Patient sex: F
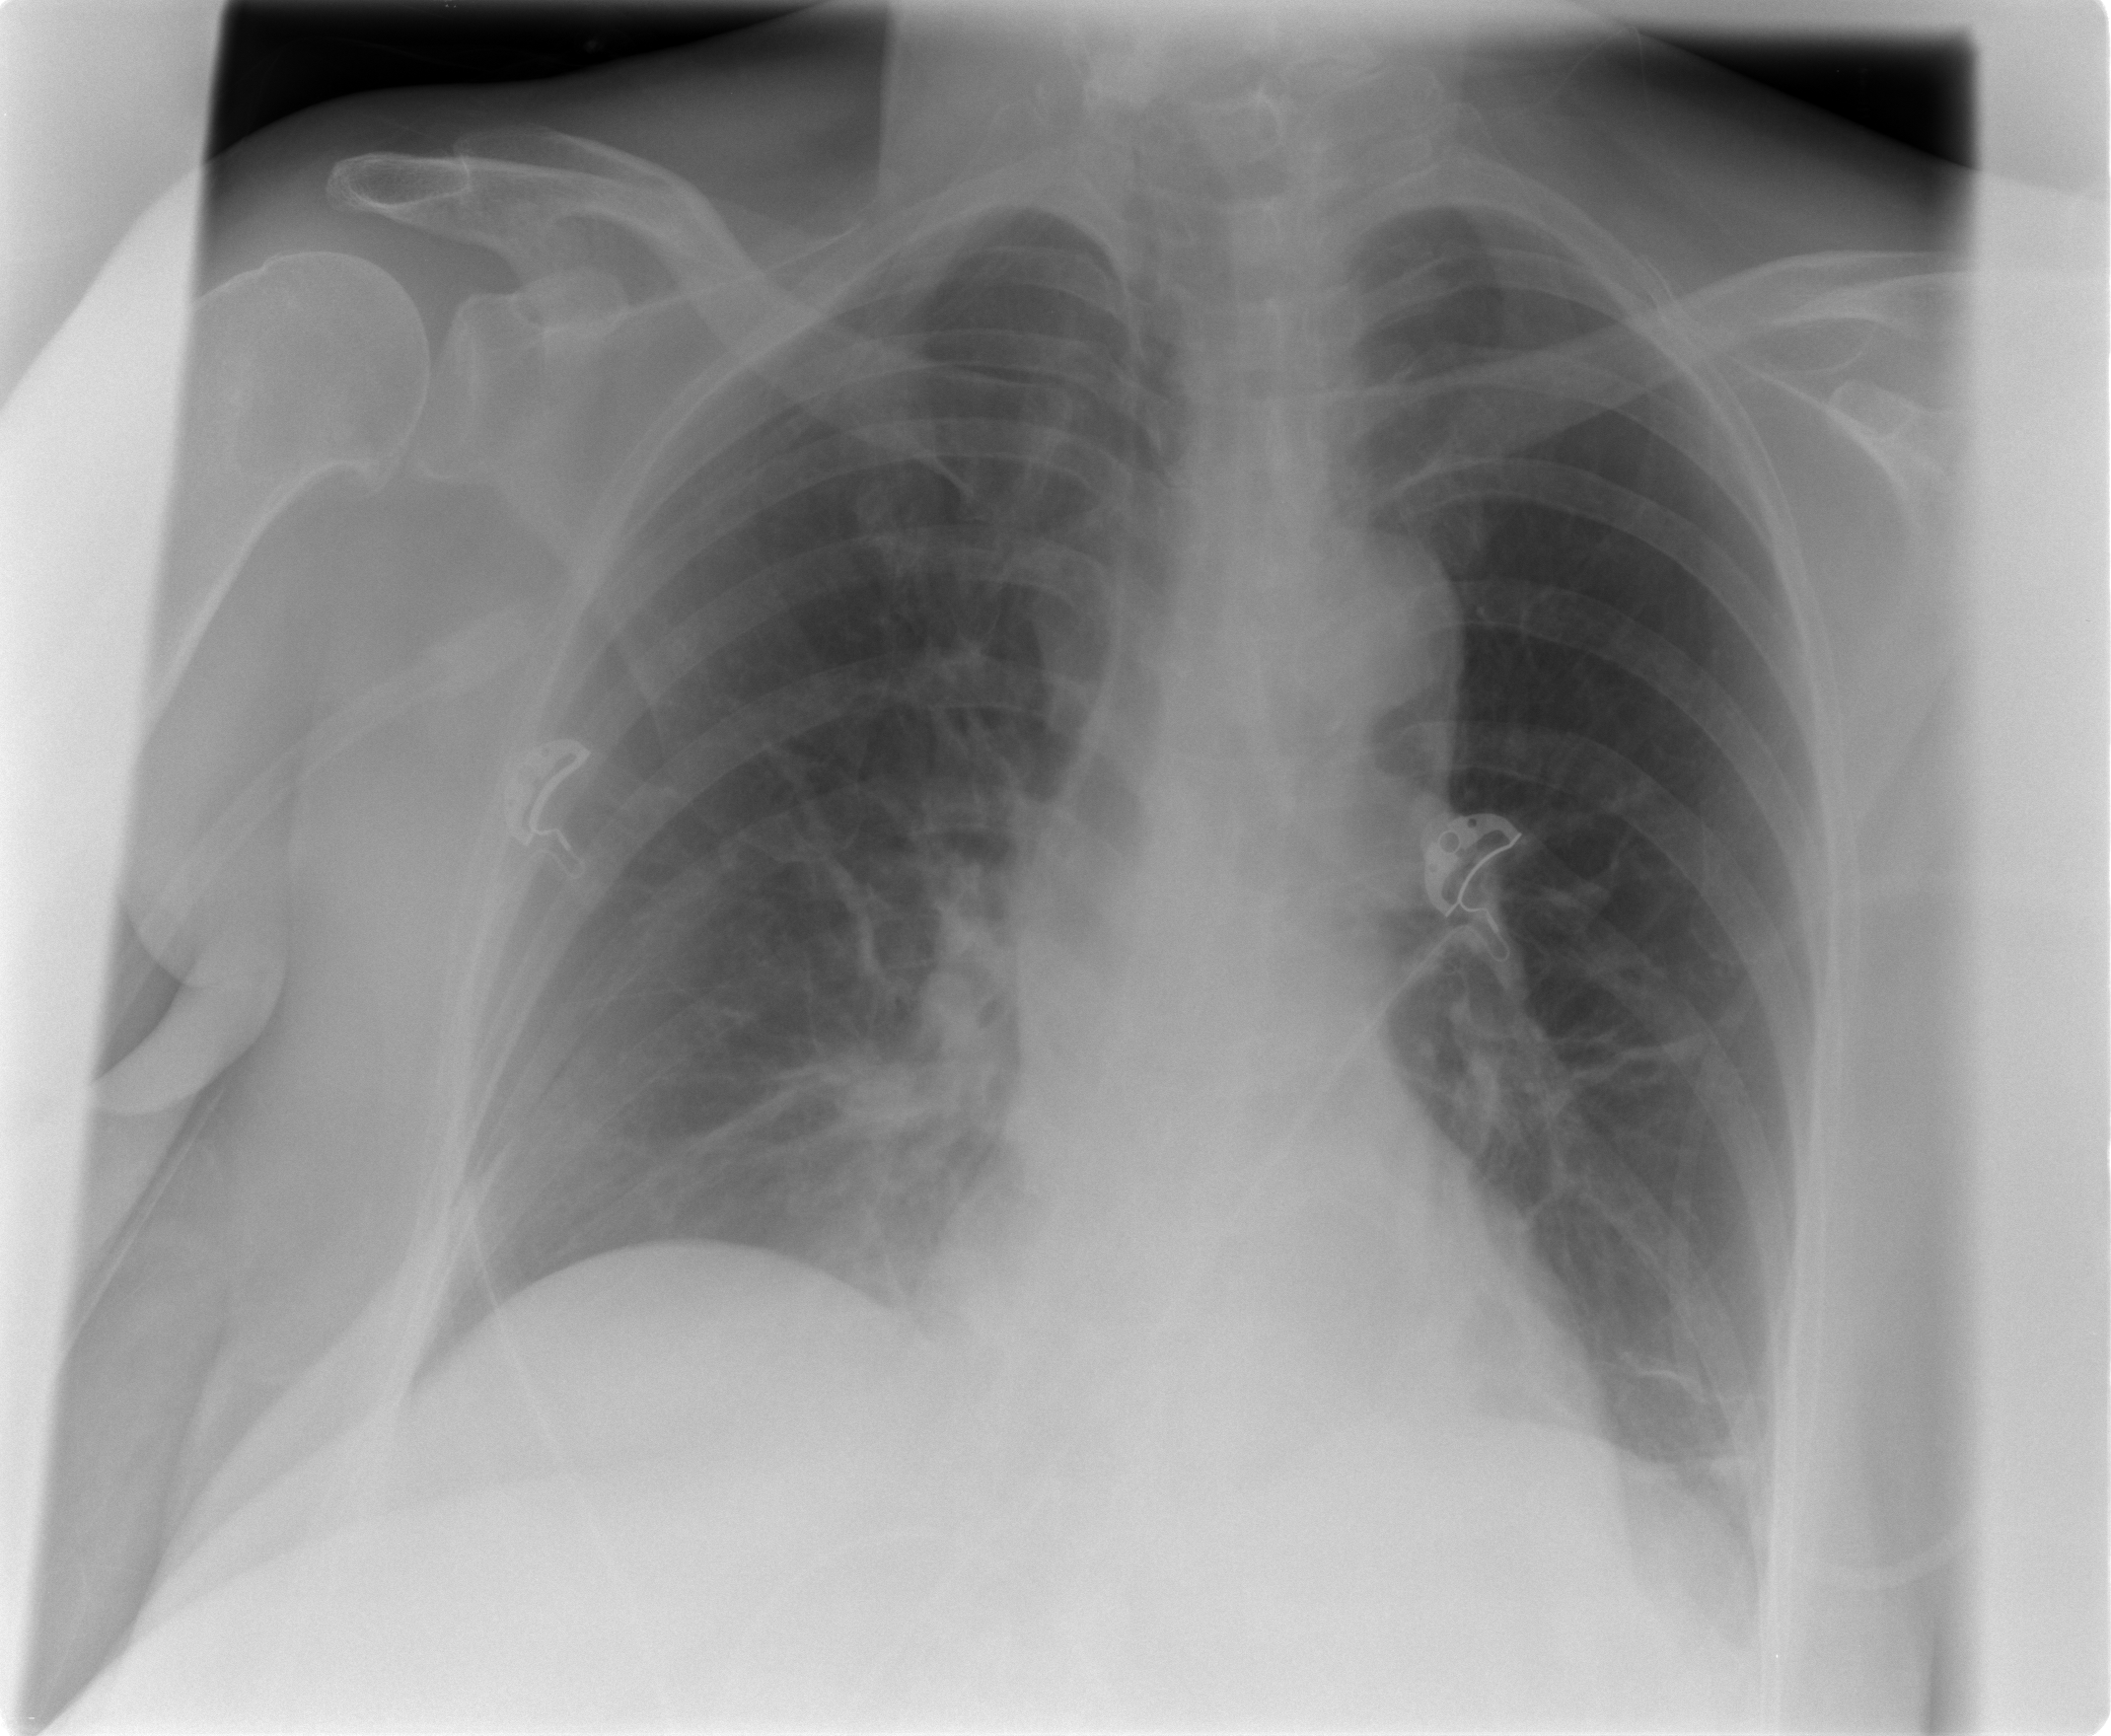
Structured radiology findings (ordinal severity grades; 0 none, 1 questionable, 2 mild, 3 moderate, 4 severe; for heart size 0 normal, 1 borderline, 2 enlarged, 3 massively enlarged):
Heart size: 0
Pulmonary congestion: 0
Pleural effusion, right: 0
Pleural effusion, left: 0
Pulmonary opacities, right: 0
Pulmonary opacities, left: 0
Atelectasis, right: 1
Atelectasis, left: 1